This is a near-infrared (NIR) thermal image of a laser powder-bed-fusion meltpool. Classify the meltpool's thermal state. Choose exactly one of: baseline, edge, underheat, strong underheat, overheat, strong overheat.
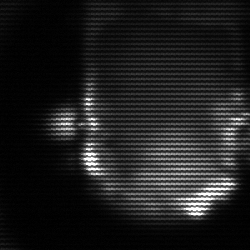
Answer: baseline